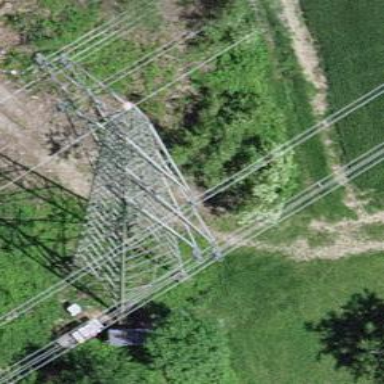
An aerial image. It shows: Power tower.